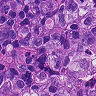
Metastatic tissue present: yes